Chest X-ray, AP view. Patient: 62 years old, sex M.
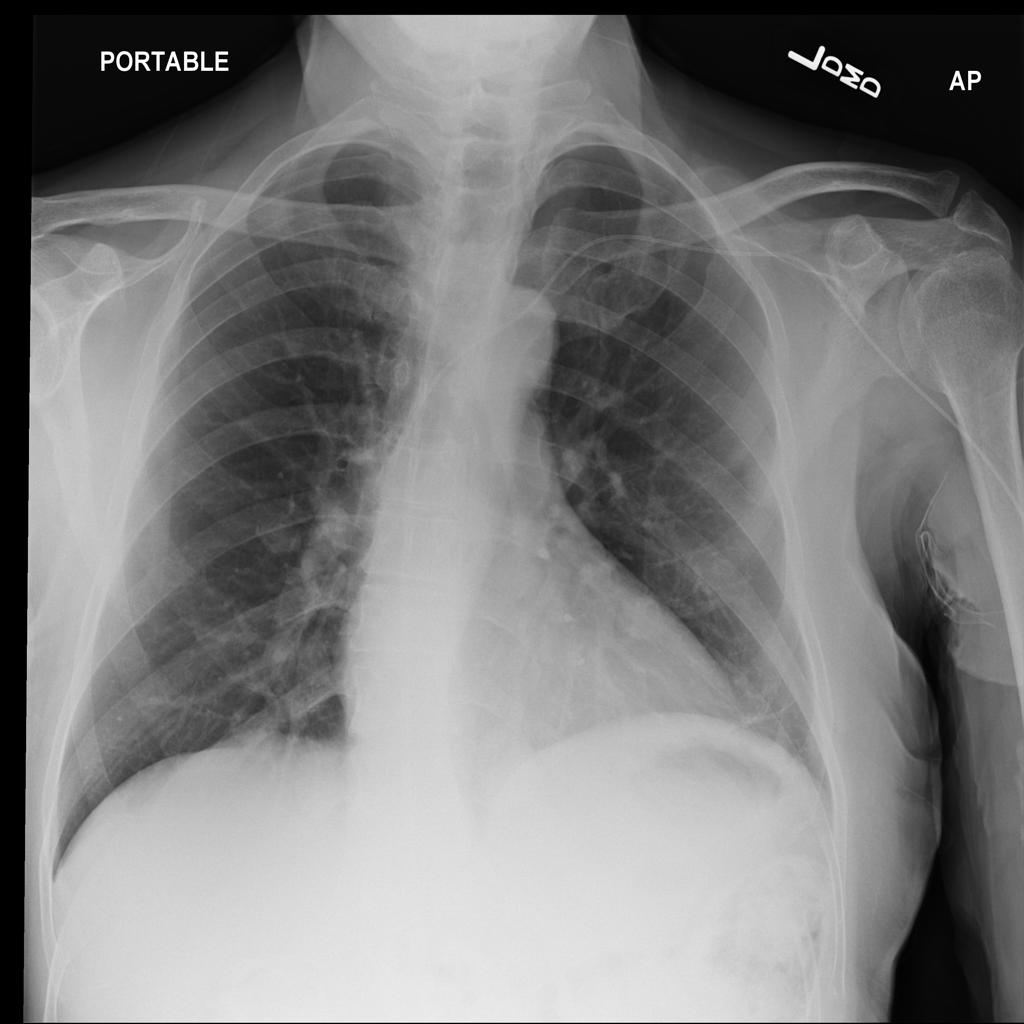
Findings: Atelectasis